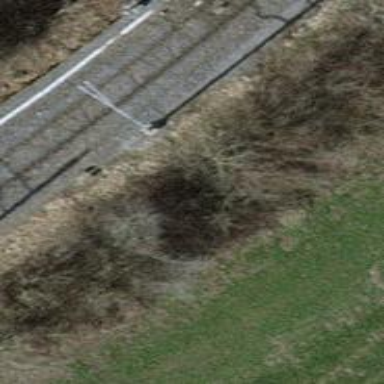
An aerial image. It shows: Catenary mast for power lines.